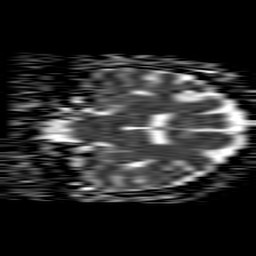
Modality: ADC
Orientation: coronal
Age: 67
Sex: female
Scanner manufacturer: philips
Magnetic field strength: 1.5 T
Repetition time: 4.6 s
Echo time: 0.08515 s